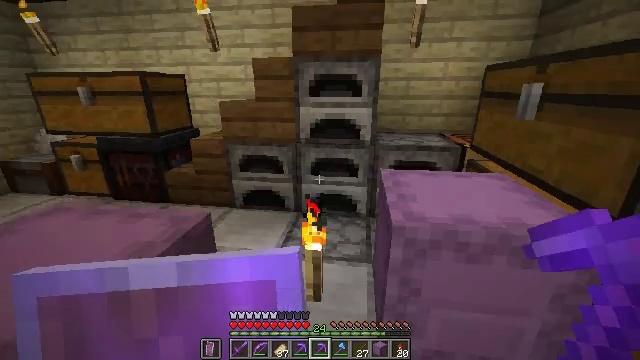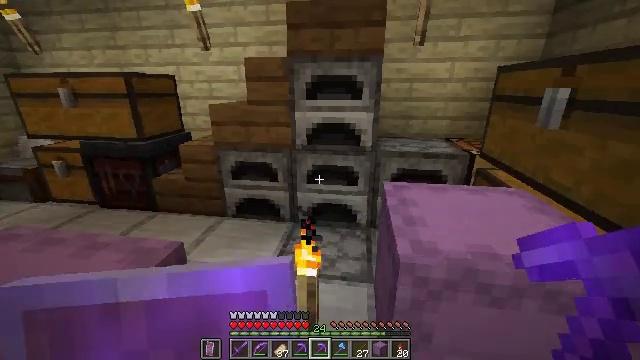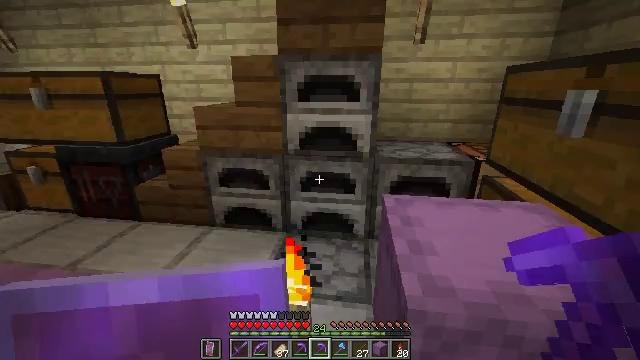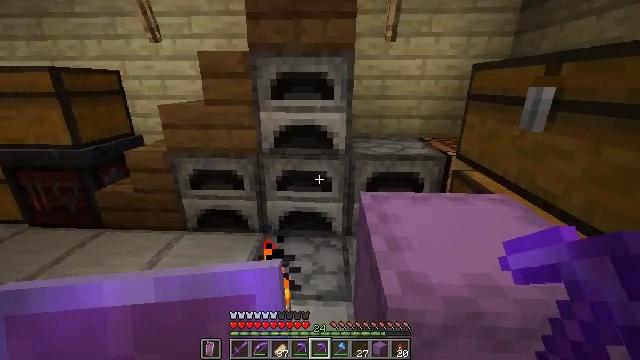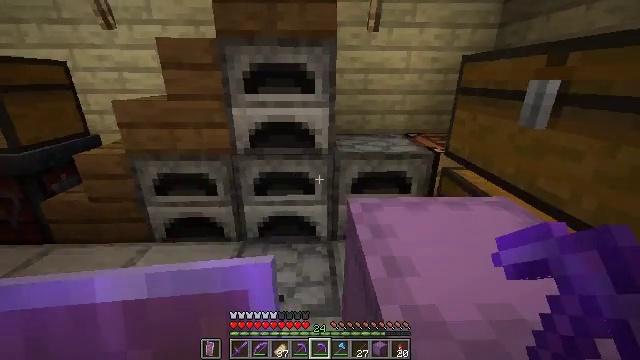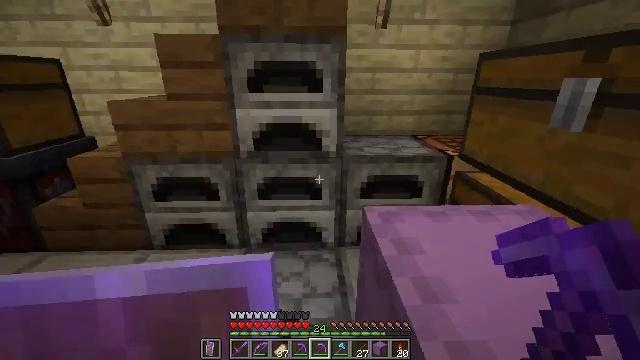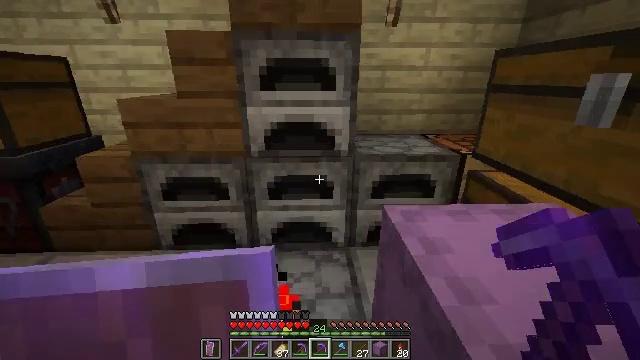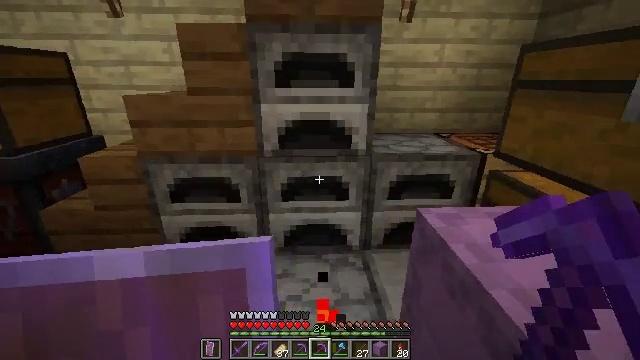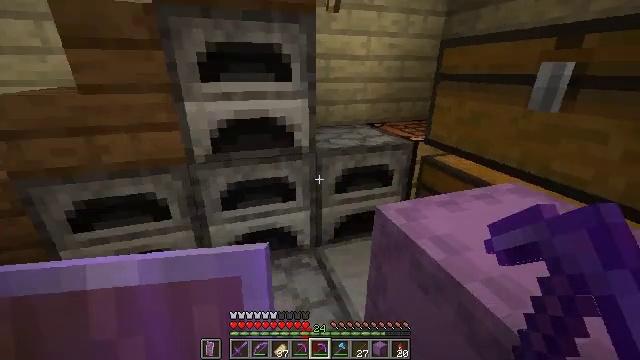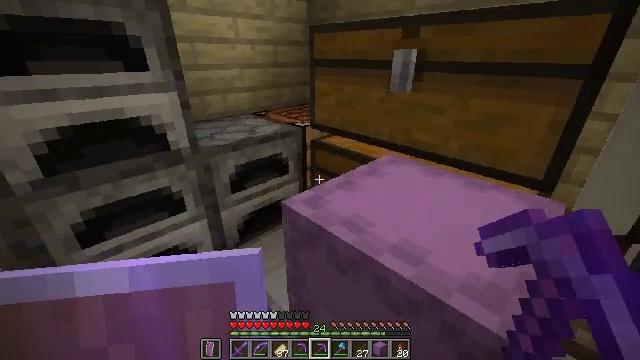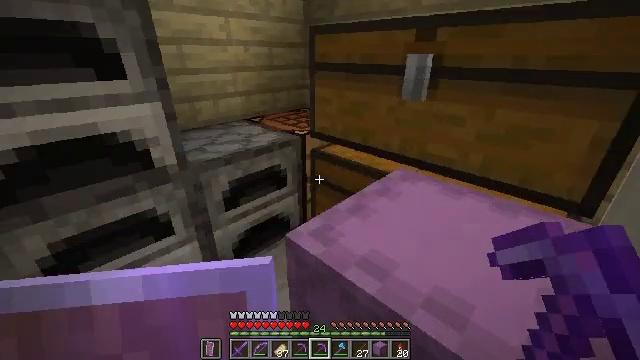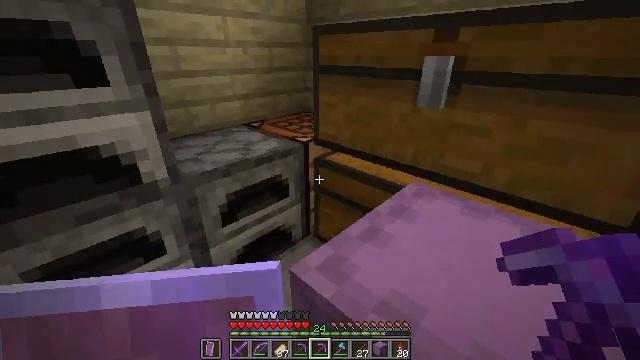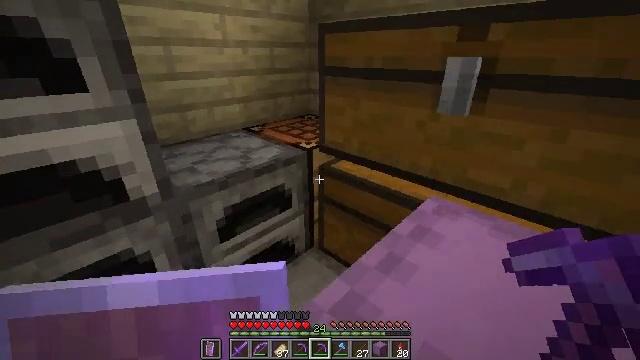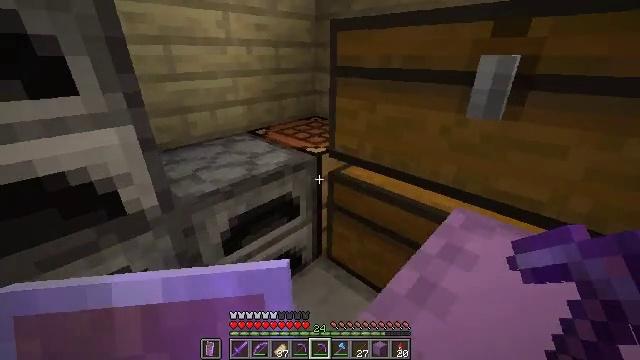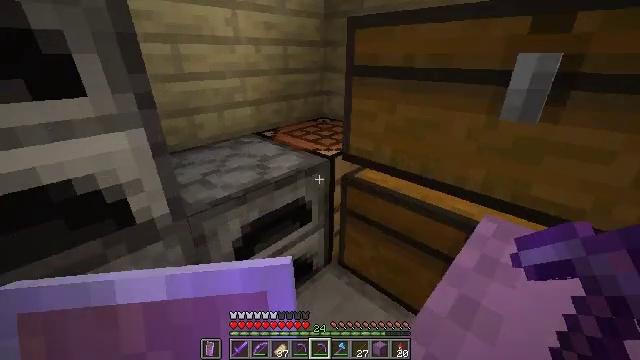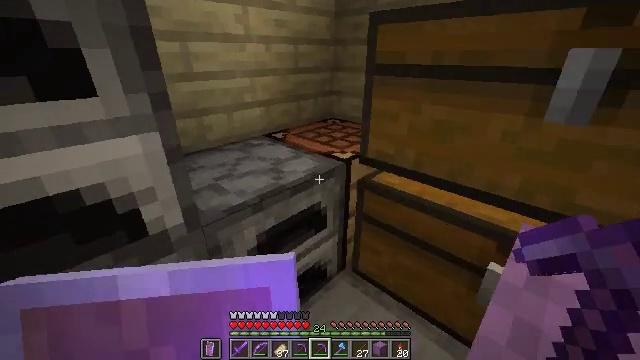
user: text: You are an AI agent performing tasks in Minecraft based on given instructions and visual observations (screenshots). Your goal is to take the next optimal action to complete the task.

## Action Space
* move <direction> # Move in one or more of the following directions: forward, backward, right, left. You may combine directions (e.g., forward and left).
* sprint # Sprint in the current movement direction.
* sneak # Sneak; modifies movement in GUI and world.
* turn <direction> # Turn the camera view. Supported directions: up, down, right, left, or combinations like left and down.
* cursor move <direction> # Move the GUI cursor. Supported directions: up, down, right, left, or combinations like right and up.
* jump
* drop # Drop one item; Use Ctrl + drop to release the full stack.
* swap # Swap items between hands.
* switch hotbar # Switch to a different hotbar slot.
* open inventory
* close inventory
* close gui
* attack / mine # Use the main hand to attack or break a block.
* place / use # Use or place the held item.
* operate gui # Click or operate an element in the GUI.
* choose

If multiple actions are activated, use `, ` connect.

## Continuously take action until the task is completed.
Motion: motion action
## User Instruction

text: Get magenta dye from the crafting table.
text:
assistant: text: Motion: move forward
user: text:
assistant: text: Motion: move forward
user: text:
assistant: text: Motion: move forward, turn right
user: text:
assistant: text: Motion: move forward and move left, turn right and down
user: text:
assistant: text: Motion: move forward and move left
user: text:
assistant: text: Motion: move forward and move left
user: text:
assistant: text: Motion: move forward and move left
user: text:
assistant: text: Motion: move forward and move left, turn right and down
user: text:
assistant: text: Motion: move forward, turn right and down
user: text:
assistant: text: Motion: move forward, turn right
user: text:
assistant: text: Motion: move forward
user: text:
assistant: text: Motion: move forward
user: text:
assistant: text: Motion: move forward
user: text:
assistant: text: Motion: move forward
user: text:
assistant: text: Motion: move forward
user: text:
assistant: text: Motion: move forward
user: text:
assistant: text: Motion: move forward
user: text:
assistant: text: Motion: move forward
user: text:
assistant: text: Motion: no_op
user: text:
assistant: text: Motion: no_op
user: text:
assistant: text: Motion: no_op
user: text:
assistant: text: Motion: turn right and up
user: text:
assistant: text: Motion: turn right and up
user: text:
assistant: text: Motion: no_op
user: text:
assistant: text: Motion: use / place
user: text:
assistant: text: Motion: use / place
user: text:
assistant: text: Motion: use / place
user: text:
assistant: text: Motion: use / place
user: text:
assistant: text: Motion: no_op
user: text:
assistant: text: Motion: no_op